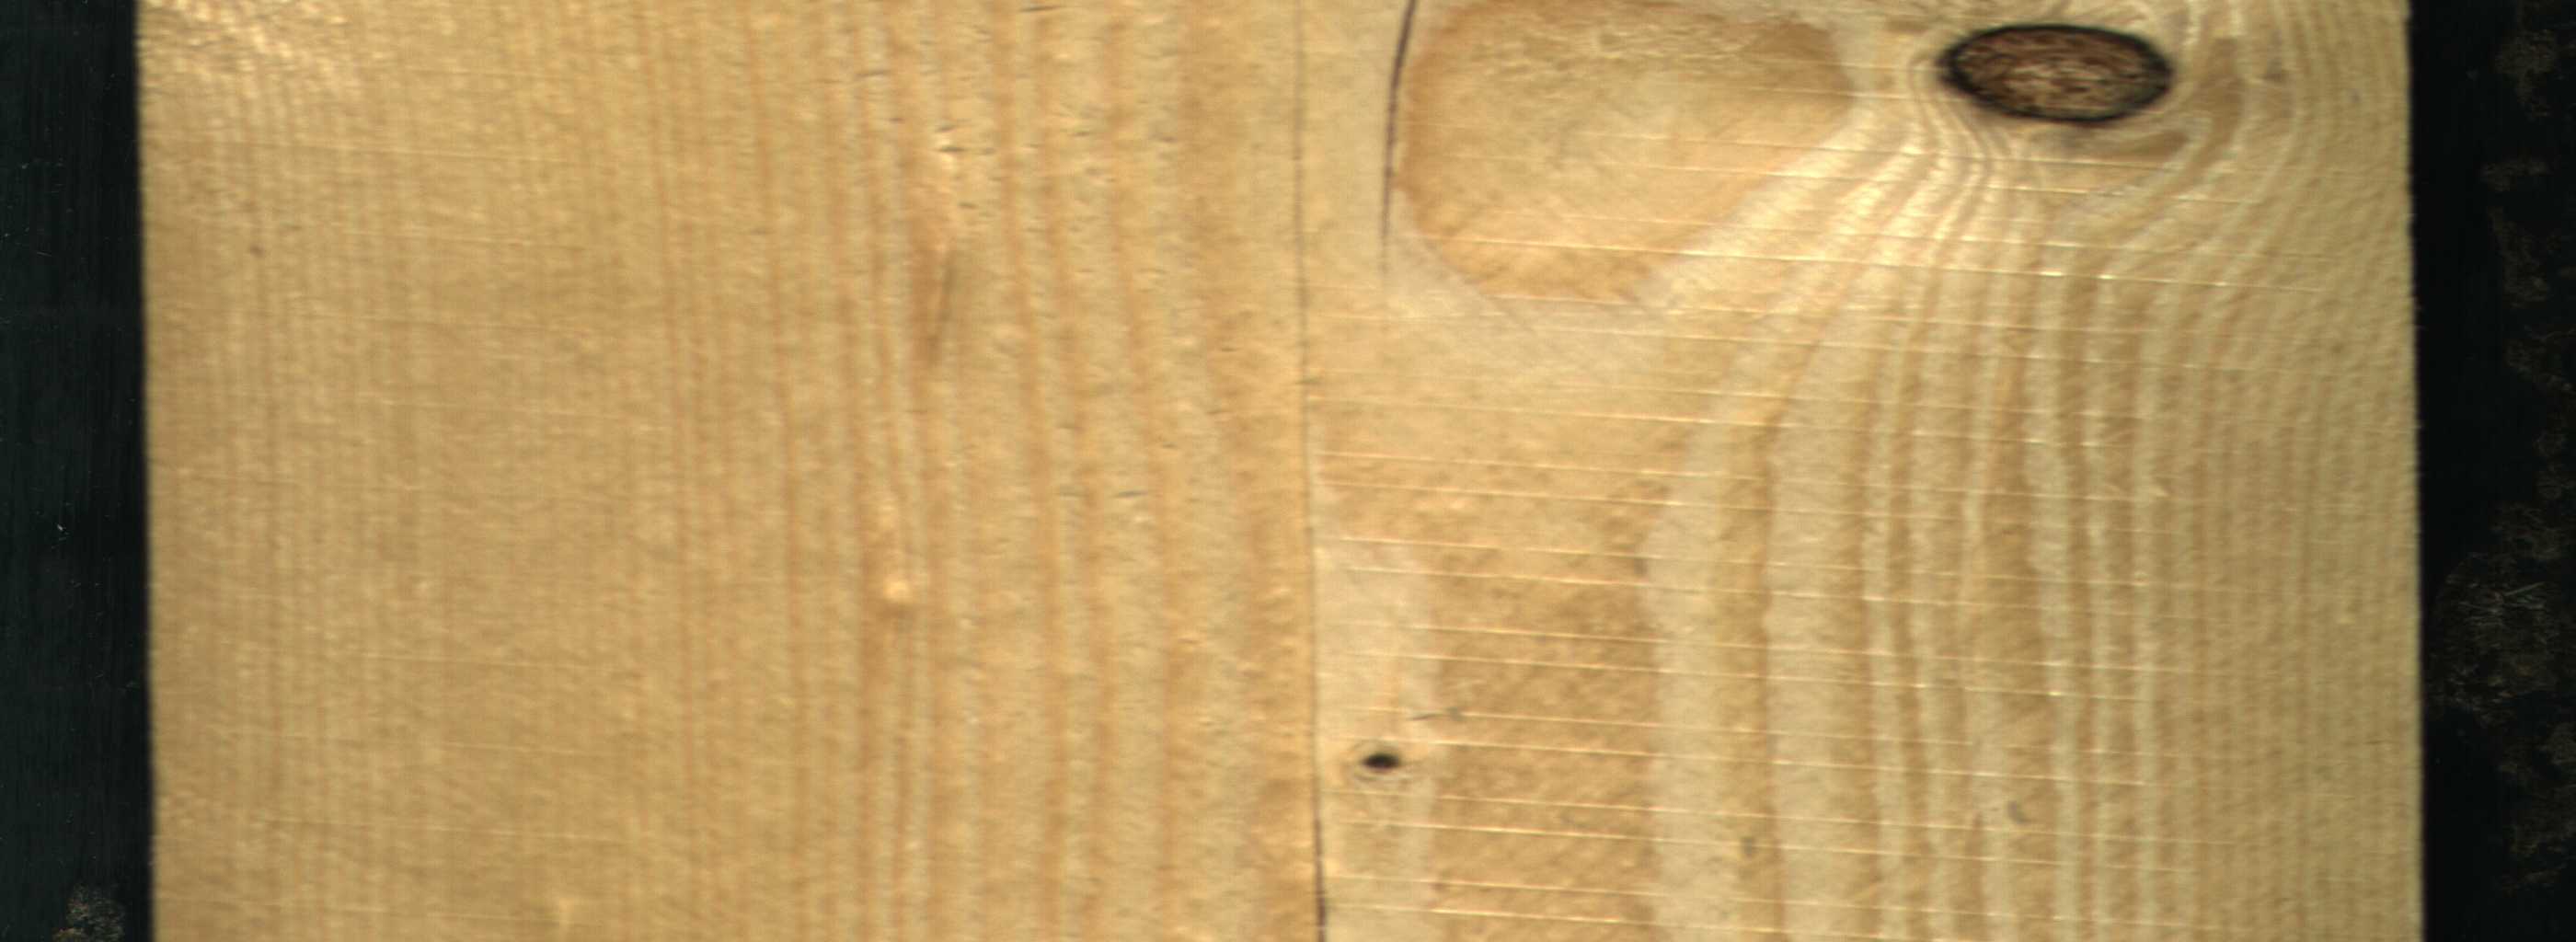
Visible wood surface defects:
Crack
Crack
Dead_Knot
Dead_Knot